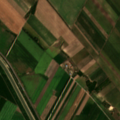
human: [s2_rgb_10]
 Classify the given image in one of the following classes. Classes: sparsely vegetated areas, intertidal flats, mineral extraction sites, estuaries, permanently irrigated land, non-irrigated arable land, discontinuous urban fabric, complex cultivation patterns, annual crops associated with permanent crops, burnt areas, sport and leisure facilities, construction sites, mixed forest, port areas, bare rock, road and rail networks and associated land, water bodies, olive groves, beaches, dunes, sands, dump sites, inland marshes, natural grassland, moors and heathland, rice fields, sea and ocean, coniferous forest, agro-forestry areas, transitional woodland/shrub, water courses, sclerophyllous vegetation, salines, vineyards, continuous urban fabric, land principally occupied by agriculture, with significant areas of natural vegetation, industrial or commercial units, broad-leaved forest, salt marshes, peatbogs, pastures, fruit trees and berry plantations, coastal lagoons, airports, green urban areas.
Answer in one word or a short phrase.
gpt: non-irrigated arable land, complex cultivation patterns, transitional woodland/shrub